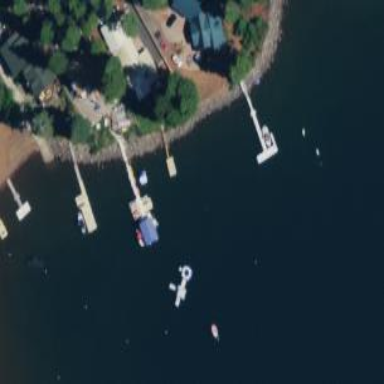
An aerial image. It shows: Man-made pier.